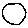
Label: circle